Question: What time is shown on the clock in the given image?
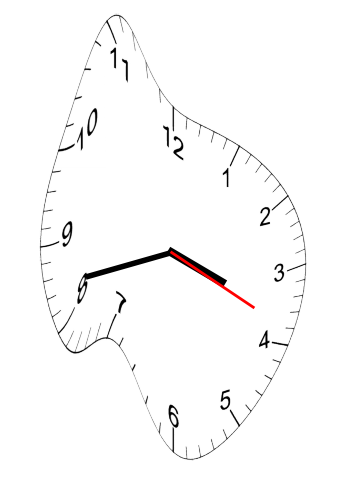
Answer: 03:42:19